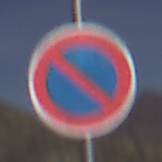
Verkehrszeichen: EingeschraenktesHalteverbot
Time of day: Midday
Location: Outdoor (Nature)
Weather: Clear
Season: NotSpecified
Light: Natural